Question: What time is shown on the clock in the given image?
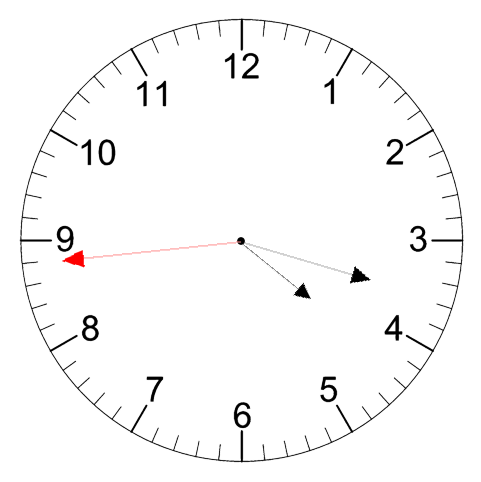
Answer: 04:17:44